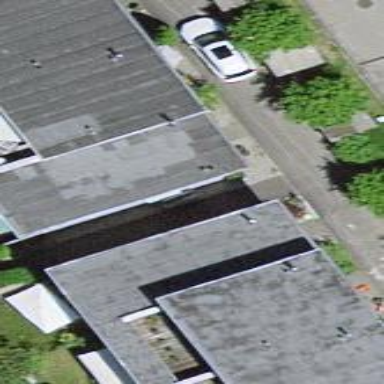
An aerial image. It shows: Residential building with skillion roof shape.